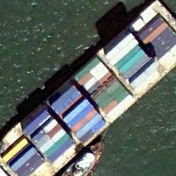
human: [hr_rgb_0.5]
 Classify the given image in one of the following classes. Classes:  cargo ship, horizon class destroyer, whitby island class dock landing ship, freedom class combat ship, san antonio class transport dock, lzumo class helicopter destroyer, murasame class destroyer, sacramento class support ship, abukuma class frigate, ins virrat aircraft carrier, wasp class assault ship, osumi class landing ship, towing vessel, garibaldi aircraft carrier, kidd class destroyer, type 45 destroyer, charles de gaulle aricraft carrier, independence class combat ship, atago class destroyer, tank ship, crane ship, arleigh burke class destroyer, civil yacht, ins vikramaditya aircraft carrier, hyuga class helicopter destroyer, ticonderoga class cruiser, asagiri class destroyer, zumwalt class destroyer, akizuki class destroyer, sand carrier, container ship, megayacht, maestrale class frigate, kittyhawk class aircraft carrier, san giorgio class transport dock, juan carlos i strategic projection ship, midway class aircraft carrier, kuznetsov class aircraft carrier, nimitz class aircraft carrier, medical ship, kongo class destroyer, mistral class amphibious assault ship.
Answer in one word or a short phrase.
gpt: Container ship